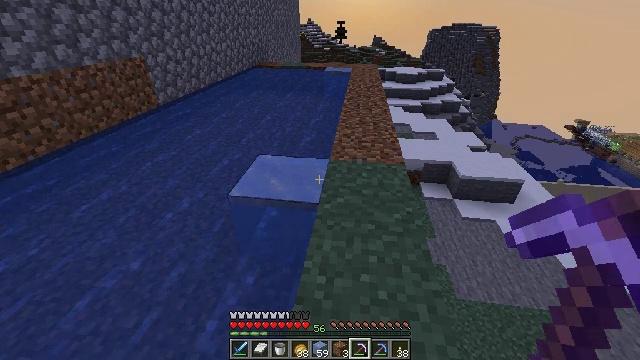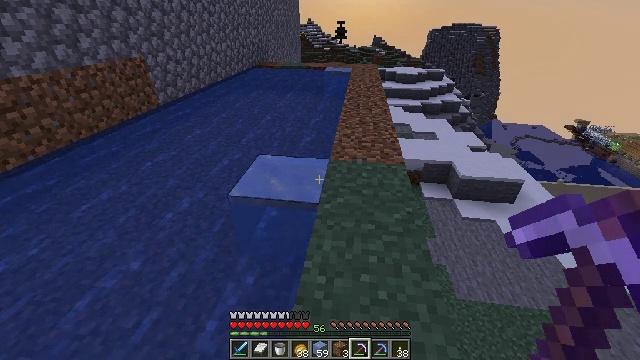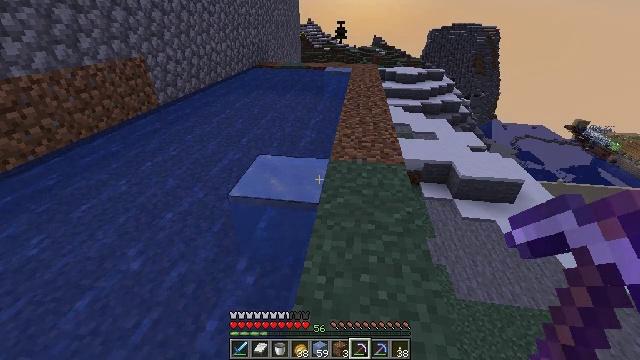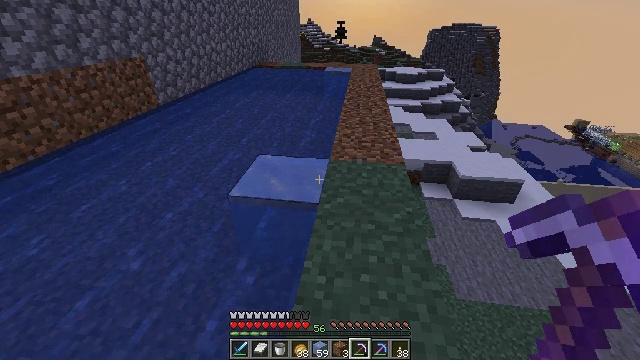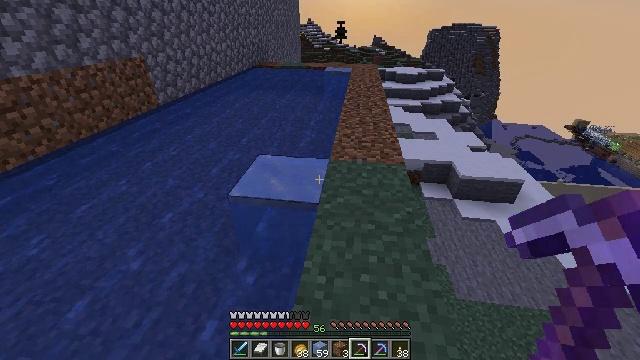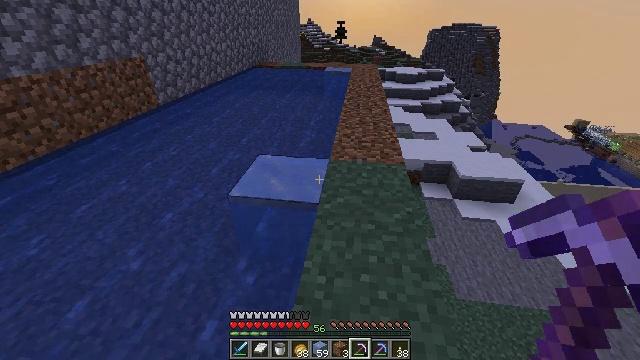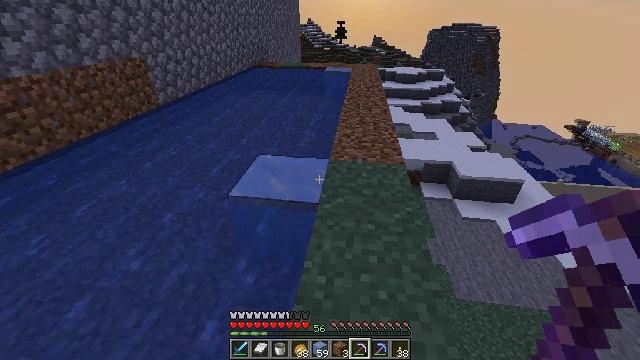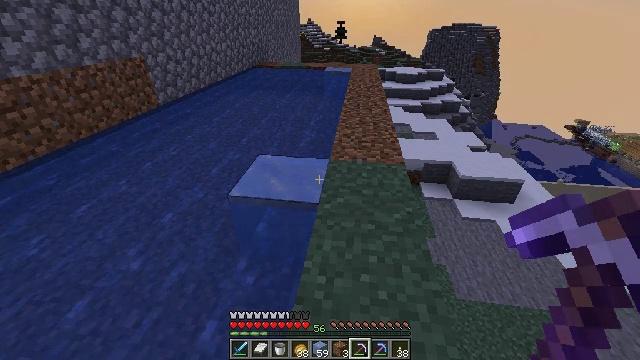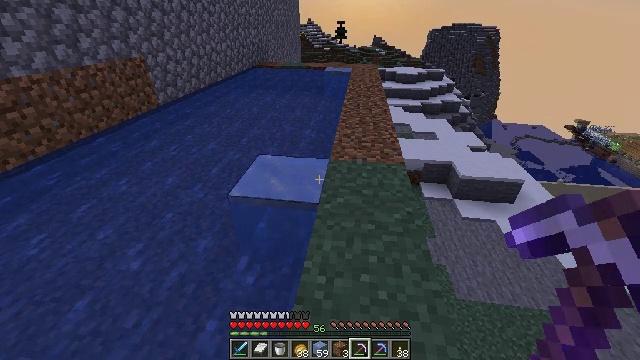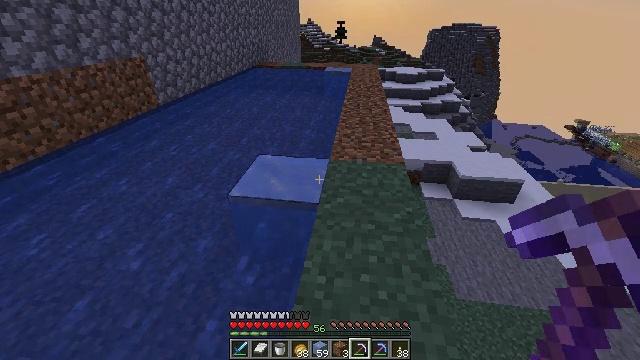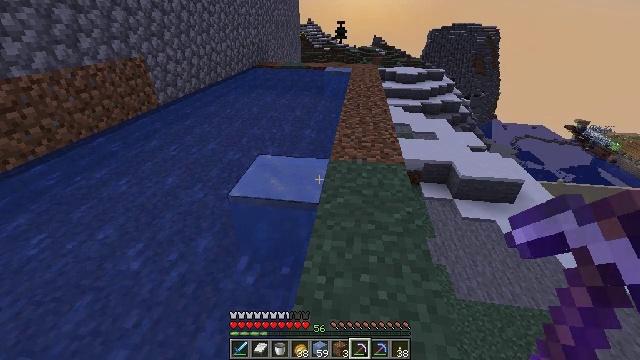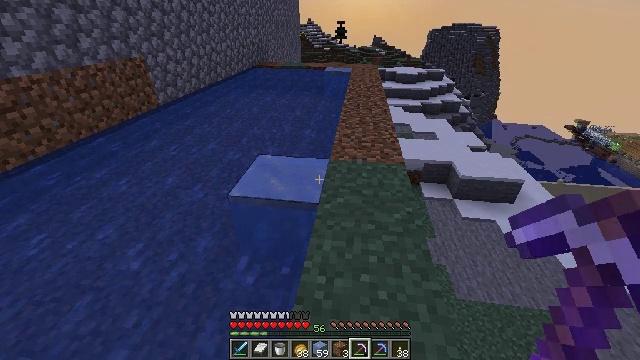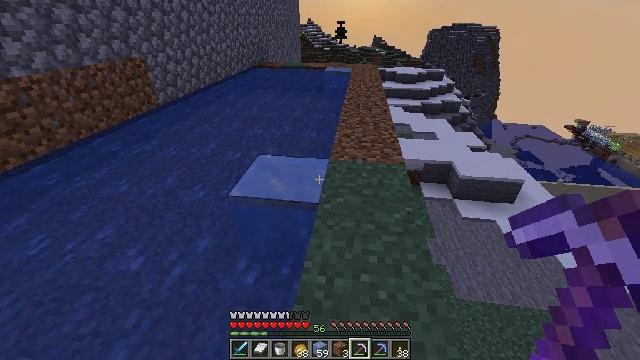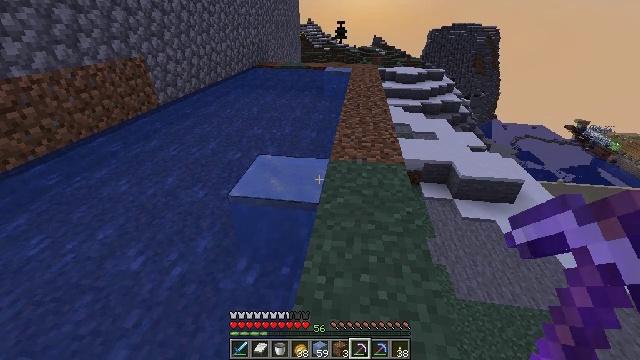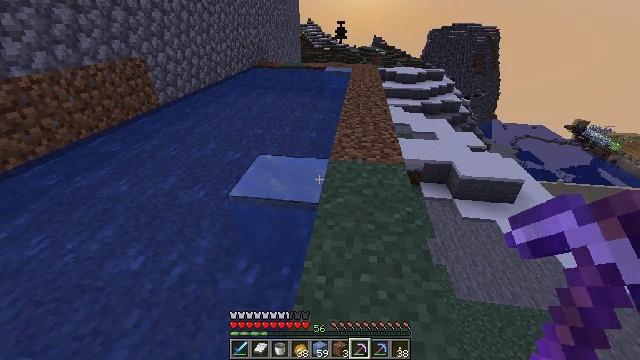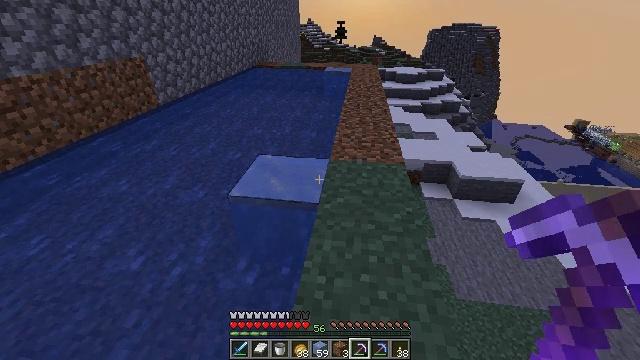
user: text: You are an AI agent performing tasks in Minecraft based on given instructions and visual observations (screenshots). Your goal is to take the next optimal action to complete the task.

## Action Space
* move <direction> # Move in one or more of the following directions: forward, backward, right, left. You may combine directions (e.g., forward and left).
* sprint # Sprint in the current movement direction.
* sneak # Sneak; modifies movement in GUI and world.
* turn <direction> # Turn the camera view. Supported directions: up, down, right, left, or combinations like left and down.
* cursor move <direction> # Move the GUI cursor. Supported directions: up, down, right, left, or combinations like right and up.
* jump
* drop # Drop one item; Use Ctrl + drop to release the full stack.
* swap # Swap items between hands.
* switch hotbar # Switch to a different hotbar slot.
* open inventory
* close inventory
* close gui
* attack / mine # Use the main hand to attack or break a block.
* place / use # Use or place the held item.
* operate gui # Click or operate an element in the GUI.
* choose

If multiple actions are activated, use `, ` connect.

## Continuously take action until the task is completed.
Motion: motion action
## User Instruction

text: Mine ice to use in an ice pathway.
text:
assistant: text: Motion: no_op
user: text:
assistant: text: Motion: no_op
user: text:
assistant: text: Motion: no_op
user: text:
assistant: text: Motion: no_op
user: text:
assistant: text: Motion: no_op
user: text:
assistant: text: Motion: no_op
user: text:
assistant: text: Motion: no_op
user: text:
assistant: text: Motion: no_op
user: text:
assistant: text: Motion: no_op
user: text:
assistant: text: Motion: no_op
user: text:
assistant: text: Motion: no_op
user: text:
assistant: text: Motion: no_op
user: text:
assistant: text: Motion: no_op
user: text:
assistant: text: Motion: no_op
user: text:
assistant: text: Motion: no_op
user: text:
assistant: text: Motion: no_op
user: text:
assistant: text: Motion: no_op
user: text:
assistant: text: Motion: no_op
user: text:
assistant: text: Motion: no_op
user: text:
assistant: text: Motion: no_op
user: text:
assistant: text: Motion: no_op
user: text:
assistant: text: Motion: no_op
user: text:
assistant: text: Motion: no_op
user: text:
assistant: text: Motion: no_op
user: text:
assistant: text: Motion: no_op
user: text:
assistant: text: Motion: no_op
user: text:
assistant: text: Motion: no_op
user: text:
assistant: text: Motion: no_op
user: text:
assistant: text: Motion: no_op
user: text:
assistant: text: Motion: no_op